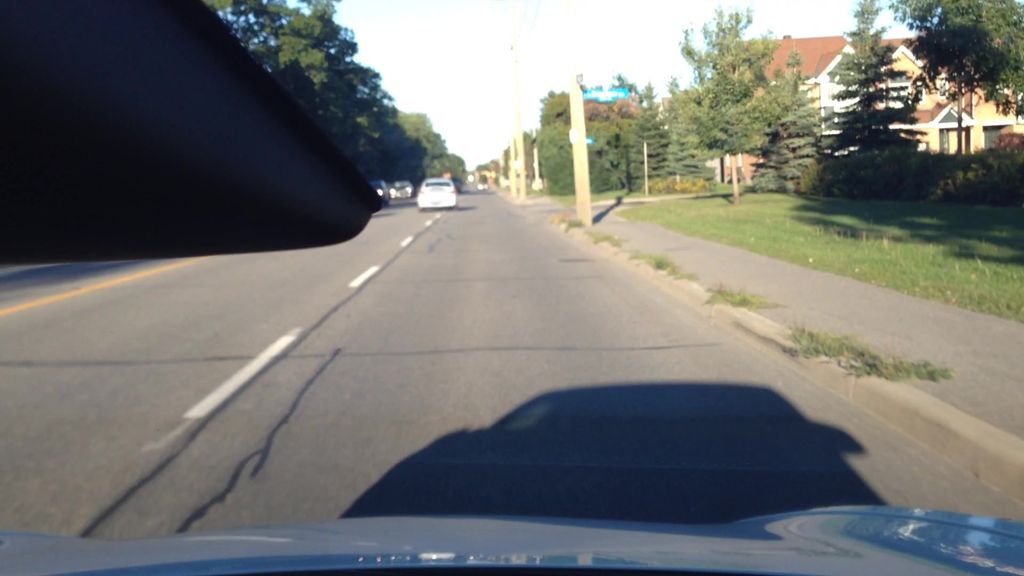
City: ottawa-gatineau